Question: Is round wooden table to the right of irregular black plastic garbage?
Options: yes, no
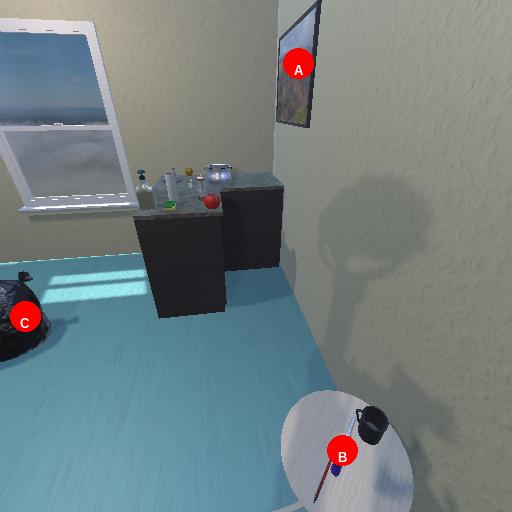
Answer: yes